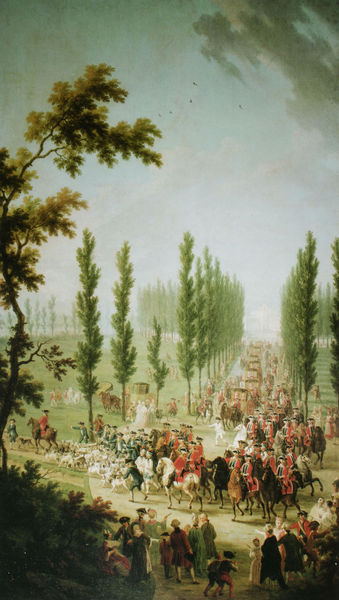
Titel: Partenza per la caccia, Aufbruch zur Jagd
Künstler: Vittorio Amedeo Cignaroli
Standort: Stupinigi
Institution: Palazzina di Caccia
Schlagwörter: baum, blau, blätter, gruppe, himmel, mann, schatten, wolken, bäume, frauen, grün, landschaft, menschen, ausschnitt, braun, damen, frankreich, frau, grau, hell, hintergrund, hut, hüte, kleid, licht, männer, schwarz, strasse, weiss, gras, hund, hunde, park, rot, weg, wiese, wolke, fest, gesellschaft, herren, versammlung, anzug, barock, herr, feld, horizont, hügel, natur, vögel, weide, wind, pfad, sonne, adel, blatt, publikum, wald, kinder, pferd, pferde, reiter, garten, ritt, zuschauer, zug, allee, weis, kutsche, kutschen, kaiser, könig, soldaten, edel, weiden, militär, revolution, uniform, uniformen, soldat, volk, offizier, zeremonie, feldzug, jagd, marsch, schimmel, fuchs, mensche, jäger, gesellscahft, prozession, umzug, eiche, treibjagd, ereignis, graün, parade, peinture, feierlichkeit, aufzug, festzug, offiziere, huile, reier, pesne, cavalier, aufmarsch, perspective, horde, aquarelle, défilé, alee, militaire, frédéric ii, jad, jage, parforce, cheveaux, baum vorne links, rote röcke, scène de vie, gentilshommes, mouvement de troupe, nature maitrisé